Interaction volume radius: 5 \u00c5
Interaction volume height: 25 \u00c5
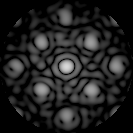
Disorder parameter: 0.3263